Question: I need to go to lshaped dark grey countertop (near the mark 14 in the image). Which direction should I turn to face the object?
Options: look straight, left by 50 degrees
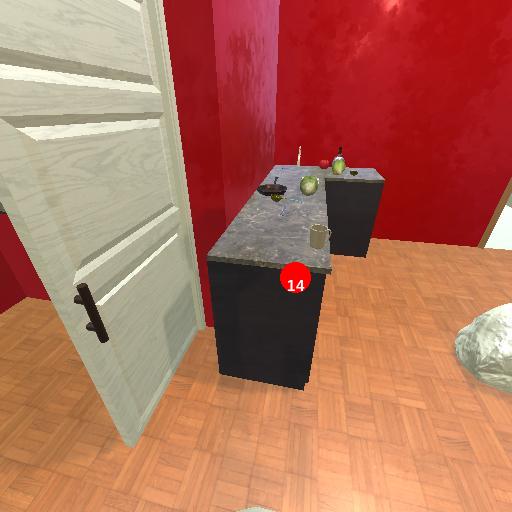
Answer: look straight